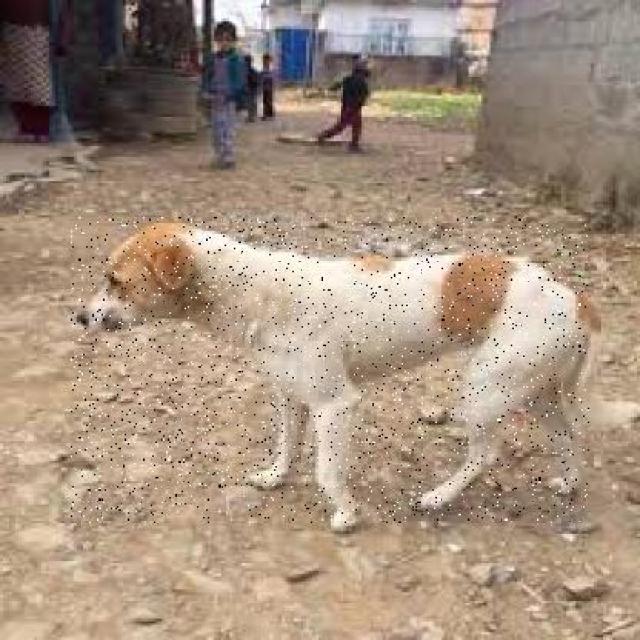
Healthy canine skin — no visible lesions, inflammation, or abnormalities. The skin and coat appear normal.